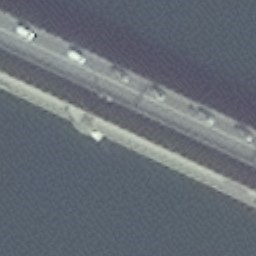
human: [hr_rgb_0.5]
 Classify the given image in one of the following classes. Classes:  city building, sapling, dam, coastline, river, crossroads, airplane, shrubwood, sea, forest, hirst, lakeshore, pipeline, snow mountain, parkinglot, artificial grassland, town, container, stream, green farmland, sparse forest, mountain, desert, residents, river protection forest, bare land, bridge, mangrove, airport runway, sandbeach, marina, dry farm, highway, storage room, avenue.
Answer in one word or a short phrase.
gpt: bridge